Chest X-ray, PA view. Patient: 50 years old, sex F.
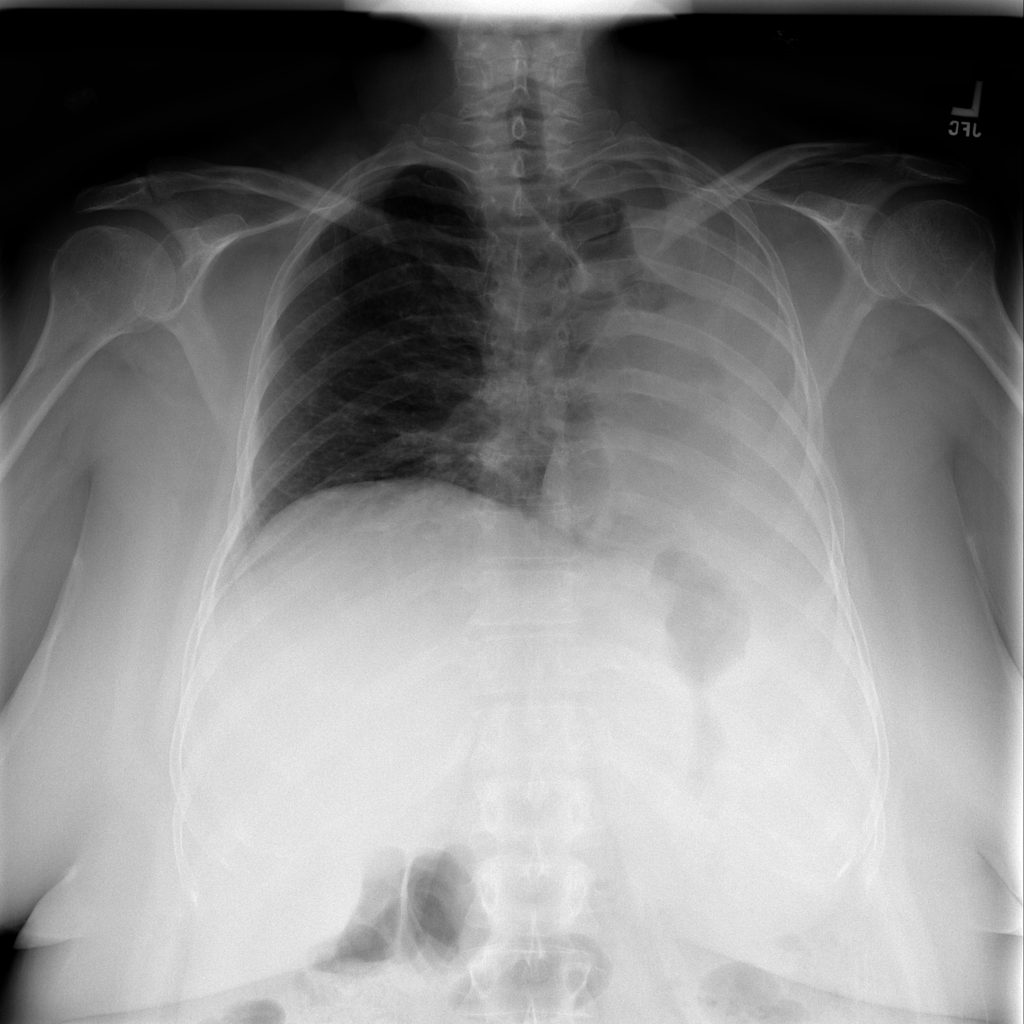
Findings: No Finding